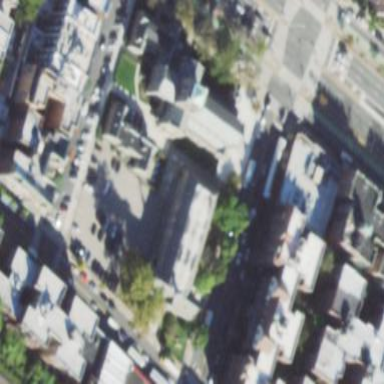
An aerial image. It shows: Building that is place of worship.